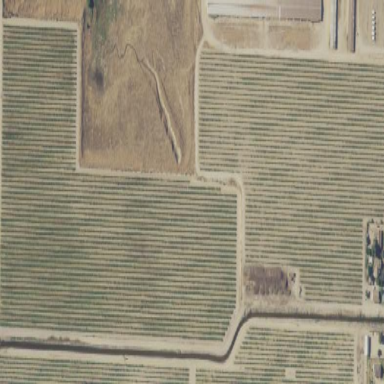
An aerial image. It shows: Vineyard.